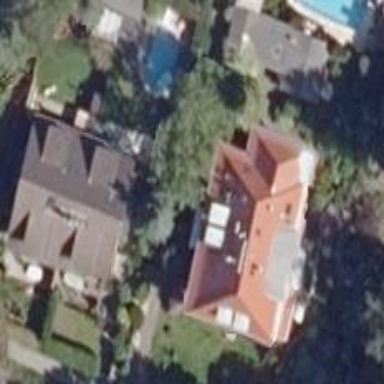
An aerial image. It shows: Detached building.